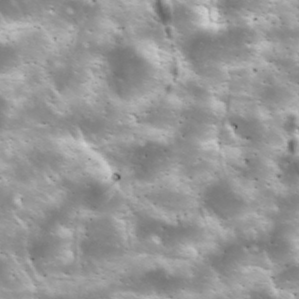
Label: non_frost